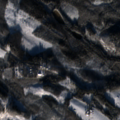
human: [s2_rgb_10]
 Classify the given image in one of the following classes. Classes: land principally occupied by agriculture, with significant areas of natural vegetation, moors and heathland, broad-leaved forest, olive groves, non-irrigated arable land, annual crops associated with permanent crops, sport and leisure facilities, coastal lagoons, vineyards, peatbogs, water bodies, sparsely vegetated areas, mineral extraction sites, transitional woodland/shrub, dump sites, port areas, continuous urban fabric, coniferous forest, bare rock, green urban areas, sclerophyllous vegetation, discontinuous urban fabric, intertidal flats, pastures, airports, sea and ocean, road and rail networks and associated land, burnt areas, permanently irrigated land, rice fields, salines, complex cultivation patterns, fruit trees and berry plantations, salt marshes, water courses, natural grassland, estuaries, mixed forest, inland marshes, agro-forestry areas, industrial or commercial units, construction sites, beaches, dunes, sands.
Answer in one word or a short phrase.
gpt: mixed forest, transitional woodland/shrub